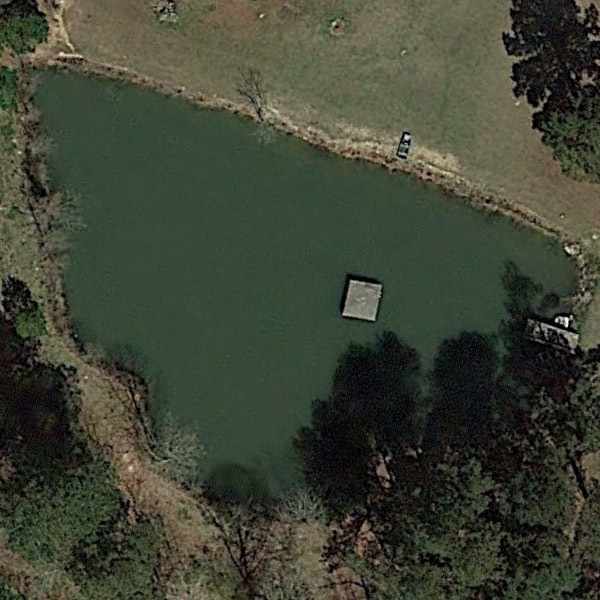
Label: Pond